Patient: sex M, age 49
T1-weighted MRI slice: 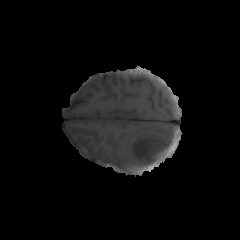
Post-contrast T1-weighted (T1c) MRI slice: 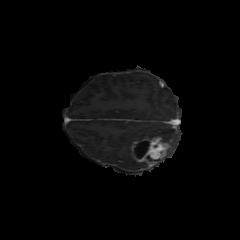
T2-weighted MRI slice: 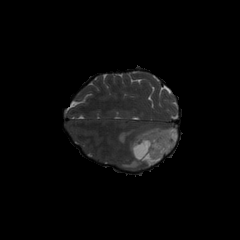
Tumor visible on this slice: yes
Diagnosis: Astrocytoma, IDH-mutant
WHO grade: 4